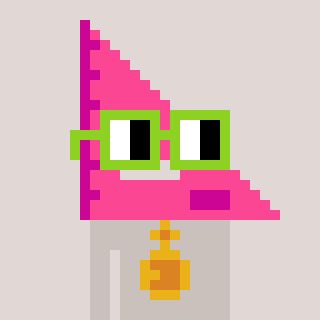
a pixel art character with square light green glasses, a squadron ruler-shaped head and a foggrey-colored body on a warm background